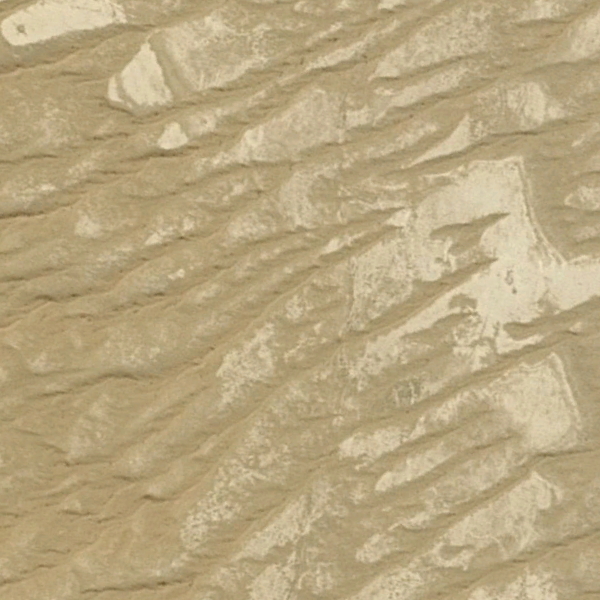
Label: Desert